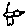
Label: bird